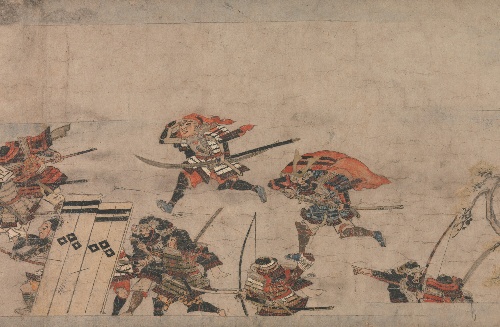
Title: 秋夜長物語|A Long Tale for an Autumn Night (Aki no yo nagamonogatari)
Artist: Unidentified artist
Date: ca. 1400
Object type: Handscroll
Classification: Paintings
Medium: Handscroll 2 from a set of 3; ink, color, and gold on paper
Culture: Japan
Period: Muromachi period (1392–1573)
Dimensions: Image: 12 3/16 in. × 41 ft. 6 1/8 in. (31 × 1265.2 cm)
Overall with mounting: 12 1/2 in. × 43 ft. 2 1/8 in. (31.8 × 1316 cm)
Department: Asian Art
Credit line: Purchase, Funds from various donors, by exchange, Fletcher Fund and Dodge Fund, 2002
Accession year: 2002
Repository: Metropolitan Museum of Art, New York, NY
Tags: Landscapes|Swords|Men|Bow and Arrow